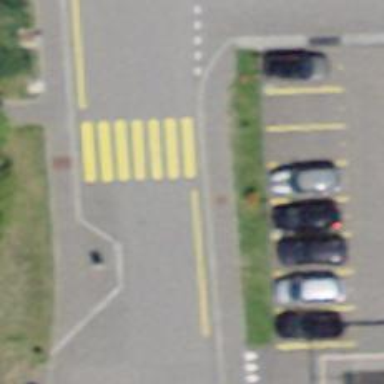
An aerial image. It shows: Marked road crossing.